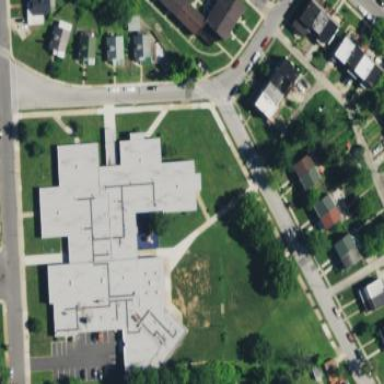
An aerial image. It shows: School.